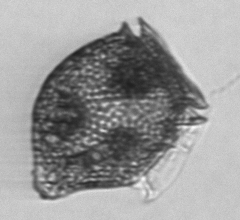
Label: Dinophysis_norvegica